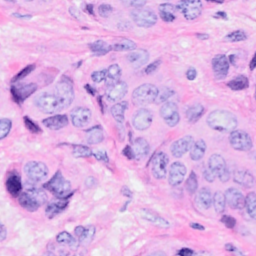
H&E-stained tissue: Breast